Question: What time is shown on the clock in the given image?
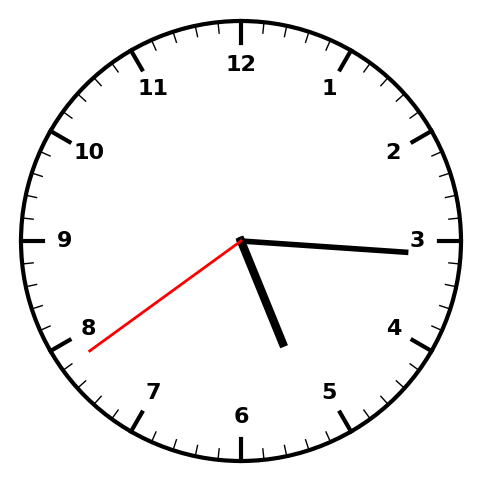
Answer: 05:15:39